Field crop: maize
Growth stage: 2
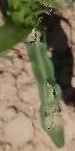
Species: maize